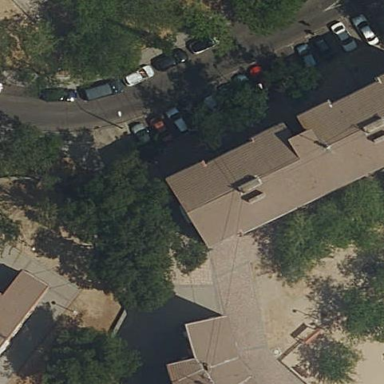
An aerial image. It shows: Image showing building with apartments.